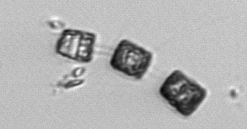
Label: Thalassiosira